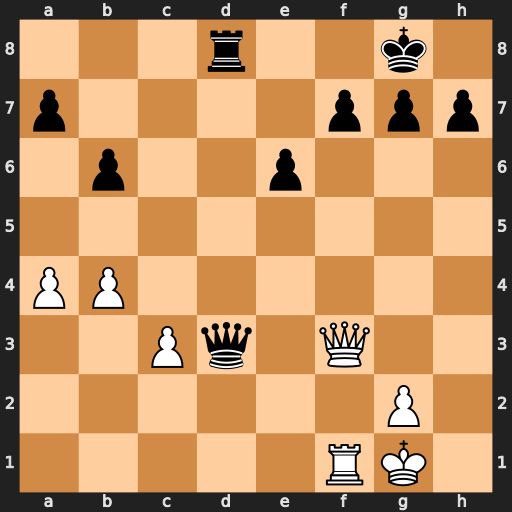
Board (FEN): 3r2k1/p4ppp/1p2p3/8/PP6/2Pq1Q2/6P1/5RK1
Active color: w
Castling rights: -
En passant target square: -
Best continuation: Qxf7+ Kh8 Qf8+ Rxf8 Rxf8#